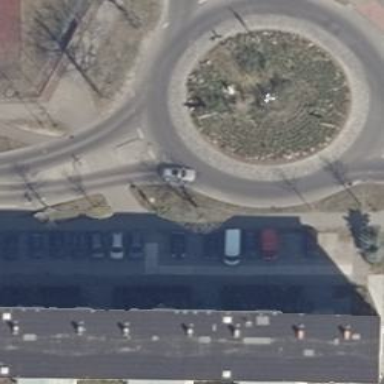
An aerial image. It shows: Secondary road with asphalt surface leading to roundabout.